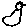
Label: bird